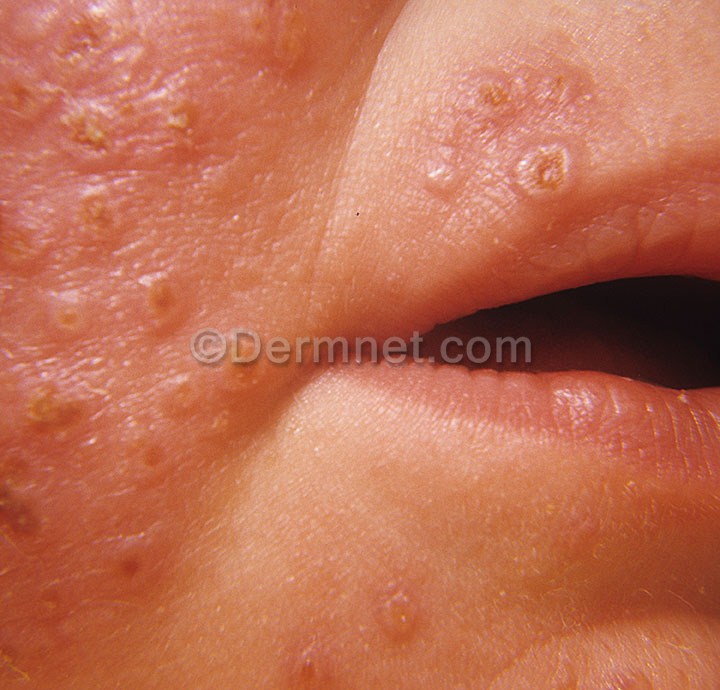
Disease: Warts Molluscum and other Viral Infections